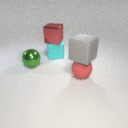
large red rubber sphere below large gray rubber cube